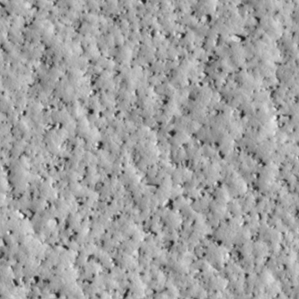
Label: non_frost